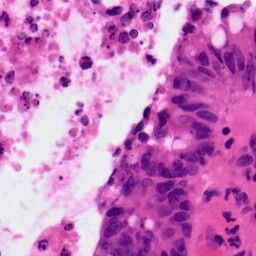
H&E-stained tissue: Colon